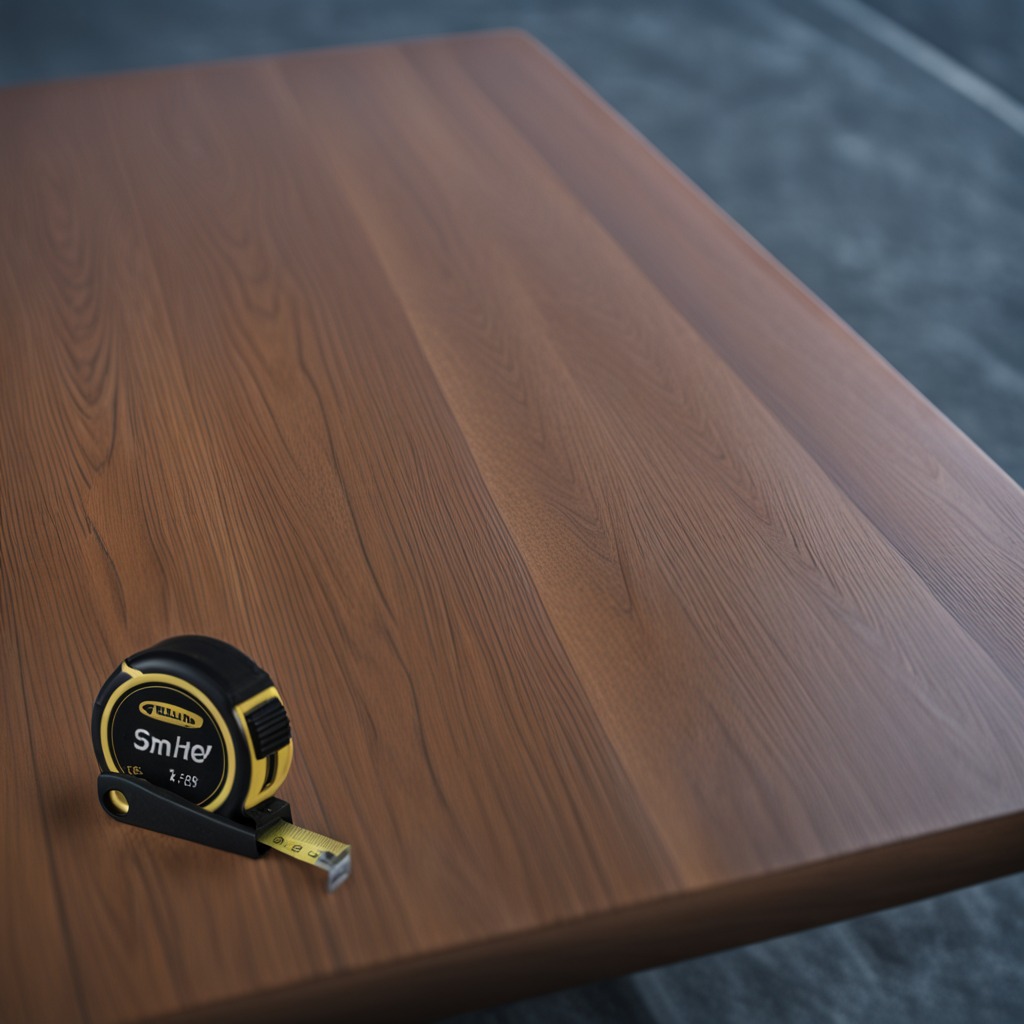
A measuring tape lies on a table in a garage at twilight.